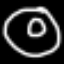
Label: donut